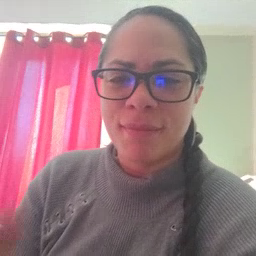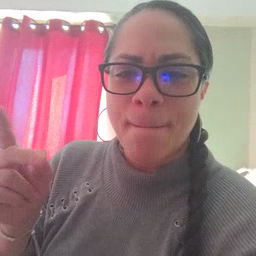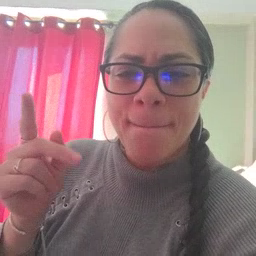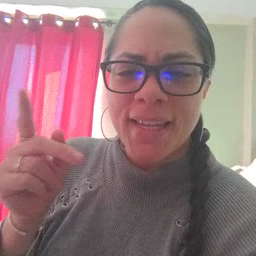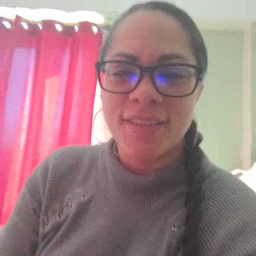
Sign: puppy